Question: I have a simple stored procedure in MySQL database:
'''
DELIMITER $$
CREATE DEFINER='vidhu'@'%' PROCEDURE 'test'(var_datain TEXT)
BEGIN
SELECT var_datain;
END
'''
When calling this procedure in mysql-workbench it returns the data I put in:

Now when I call it from PHP using I get an error:
'''
Fatal error: Cannot pass parameter 2 by reference in C:/apache......(3rd line)
'''
Here is my php code:
'''
$db = new PDO(DSN, DBUSER, DBPASS);
$stmt = $db->prepare("CALL test(?)");
$stmt->bindParam(1, 'hai!', PDO::PARAM_STR);
$rs = $stmt->execute();
$result = $stmt->fetchAll(PDO::FETCH_ASSOC);
echo $result[0];
'''
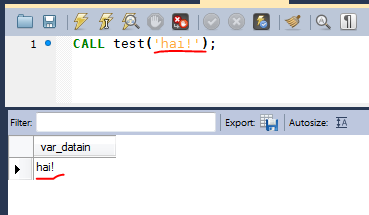
Answer: You need to use <URL>.
When you use bindParam, it binds the variable provided to the parameter, not the value of the variable.
So, if you do:
'''
$x = 5;
$stmt->bindParam(1, $x, PDO::PARAM_INT);
$x = 6;
$stmt->execute(); //executes with 6 instead of 5
'''
It's actually executed with 6 rather than 5. To do this, the method must have a reference to the variable. You cannot have a reference to a literal, so this means that bindParam cannot be used with literals (or anything you can't have a reference to).
'''
$x = 5;
$stmt->bindValue(1, $x, PDO::PARAM_INT);
$x = 6;
$stmt->execute(); //executes with 5 instead of 6
'''
Then:
'''
$stmt->bindParam(1, 1, PDO::PARAM_INT);
//invalid because there's no way to pass a literal 1 by reference
$stmt->bindValue(1, 1, PDO::PARAM_INT);
//valid
'''